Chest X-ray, PA view. Patient: 67 years old, sex F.
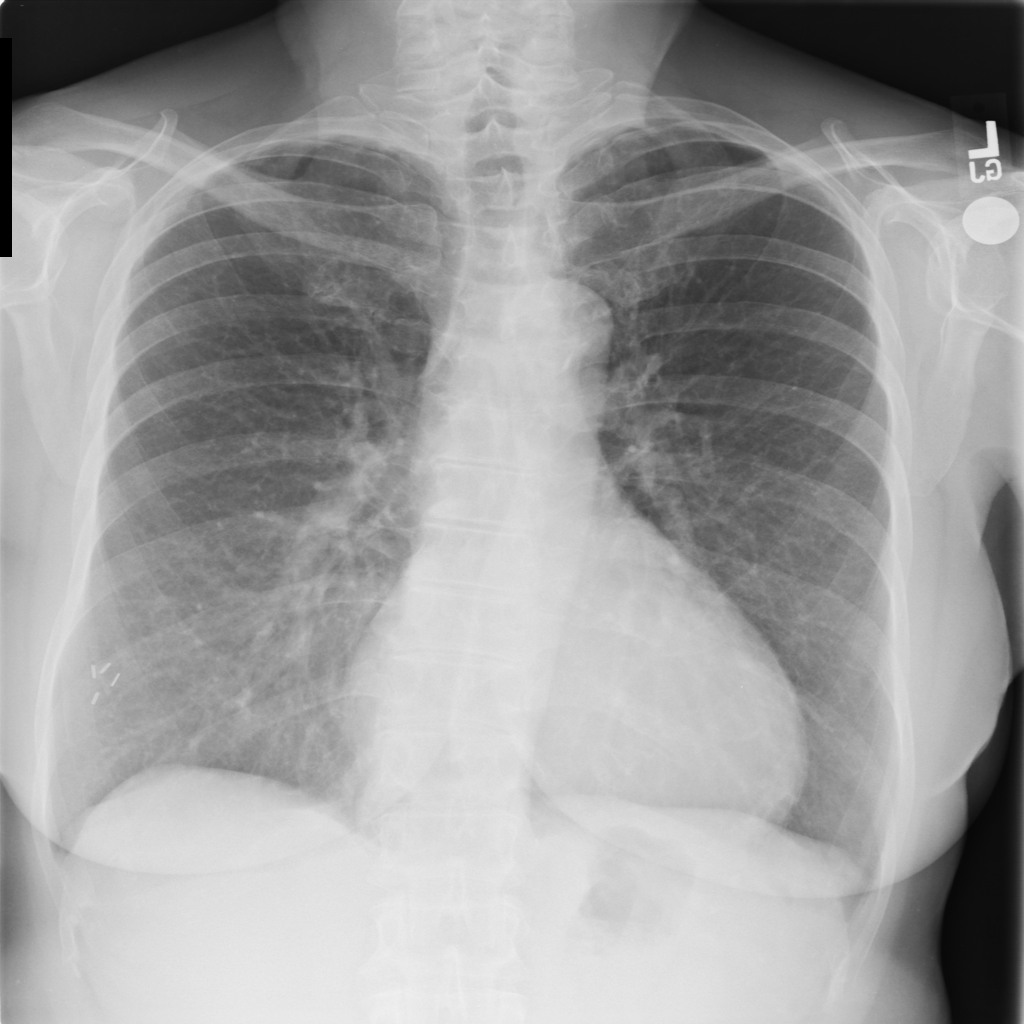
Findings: Cardiomegaly